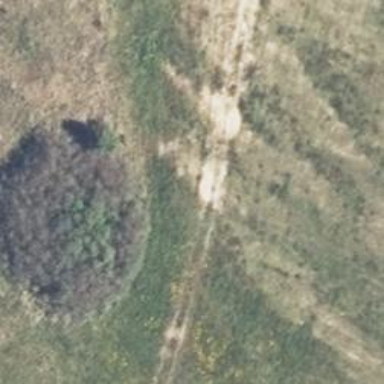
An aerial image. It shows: Hunting stand.